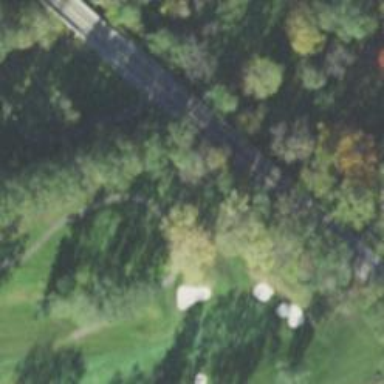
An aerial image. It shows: Path used for both walking and golf.